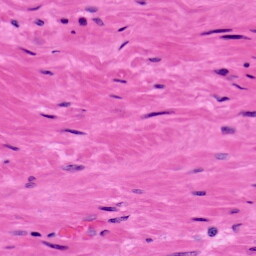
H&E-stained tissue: Prostate